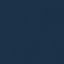
Land use / land cover: SeaLake